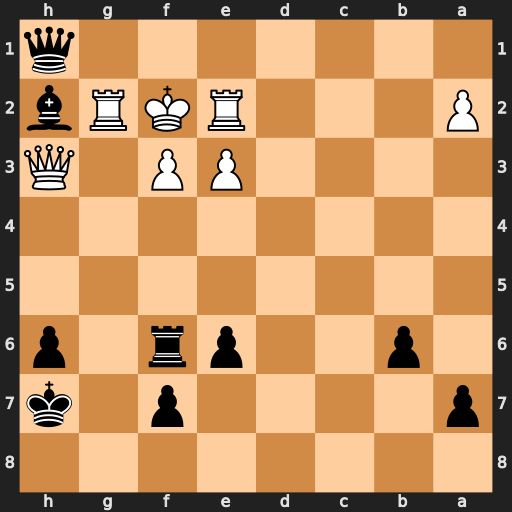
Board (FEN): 8/p4p1k/1p2pr1p/8/8/4PP1Q/P3RKRb/7q
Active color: b
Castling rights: -
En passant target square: -
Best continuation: Bg1+ Kg3 Rxf3+ Kxf3 Qxh3+